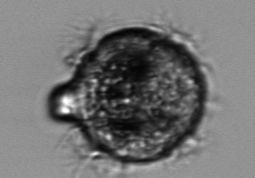
Label: Didinium